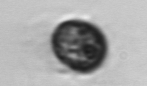
Label: Dinophyceae